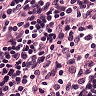
Metastatic tissue present: no